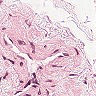
Metastatic tissue present: no